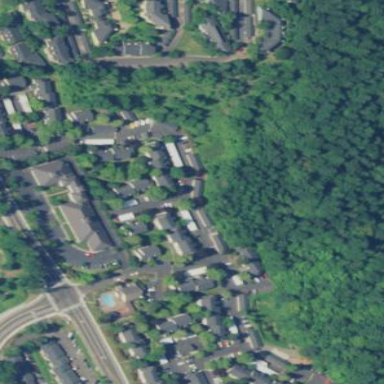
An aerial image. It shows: Residential area.